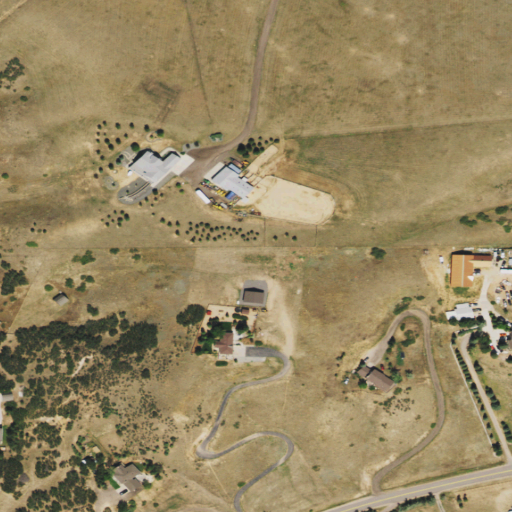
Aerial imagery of mountain in Colorado named Cann Hill containing grassland, shrub, open development, low intensity development, and medium intensity development